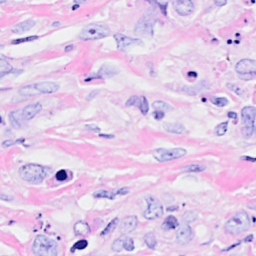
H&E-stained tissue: Breast